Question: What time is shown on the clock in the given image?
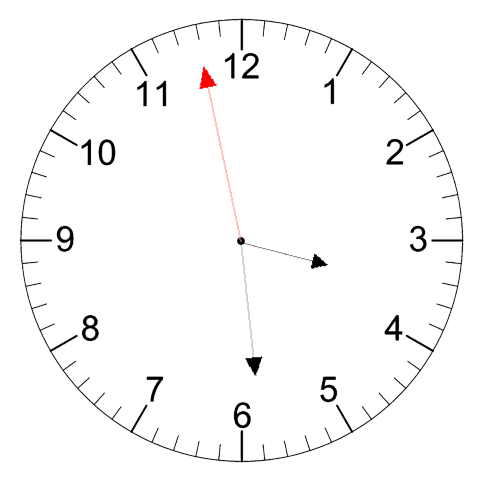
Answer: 03:28:58